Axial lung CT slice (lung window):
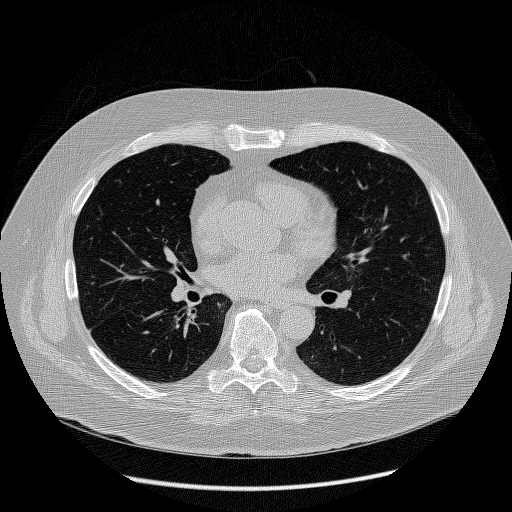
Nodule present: no